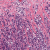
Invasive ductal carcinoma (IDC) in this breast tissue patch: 1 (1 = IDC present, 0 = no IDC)